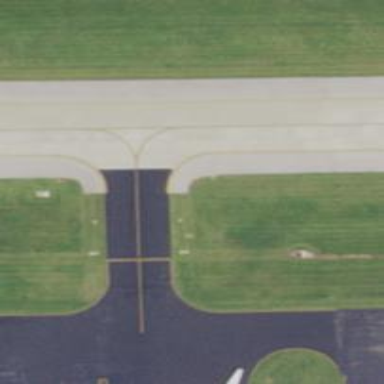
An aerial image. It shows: View of taxiway at the airport.